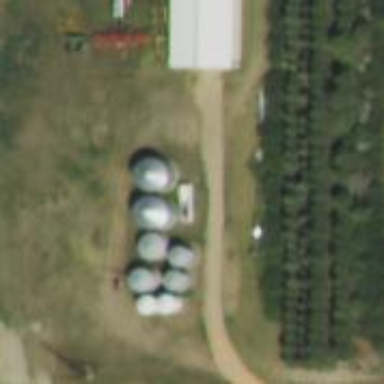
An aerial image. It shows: Silo.